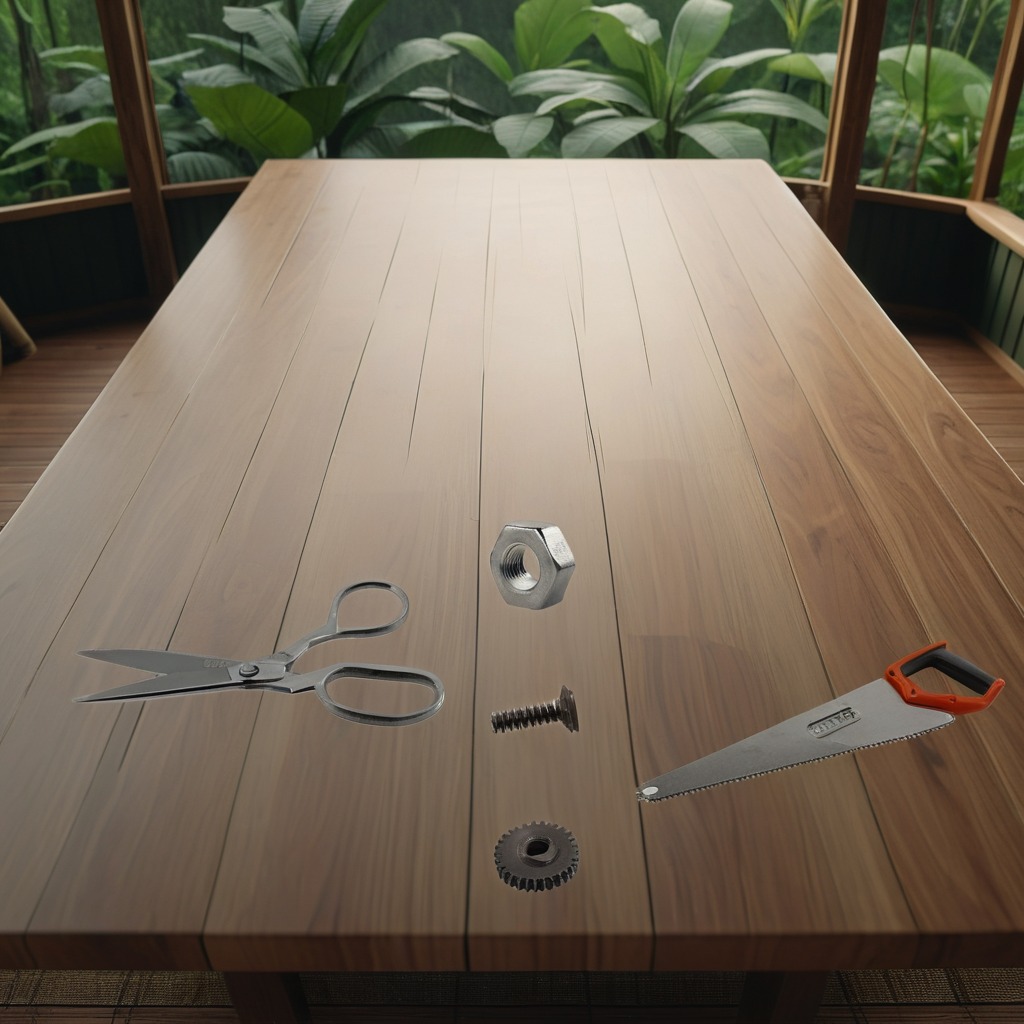
A steel gear with teeth, a metal machine screw, a handheld metal saw, a metal nut, and a pair of scissors are lying on a wooden table inside a jungle field workshop tent.